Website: home-depot
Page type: customer-info-address
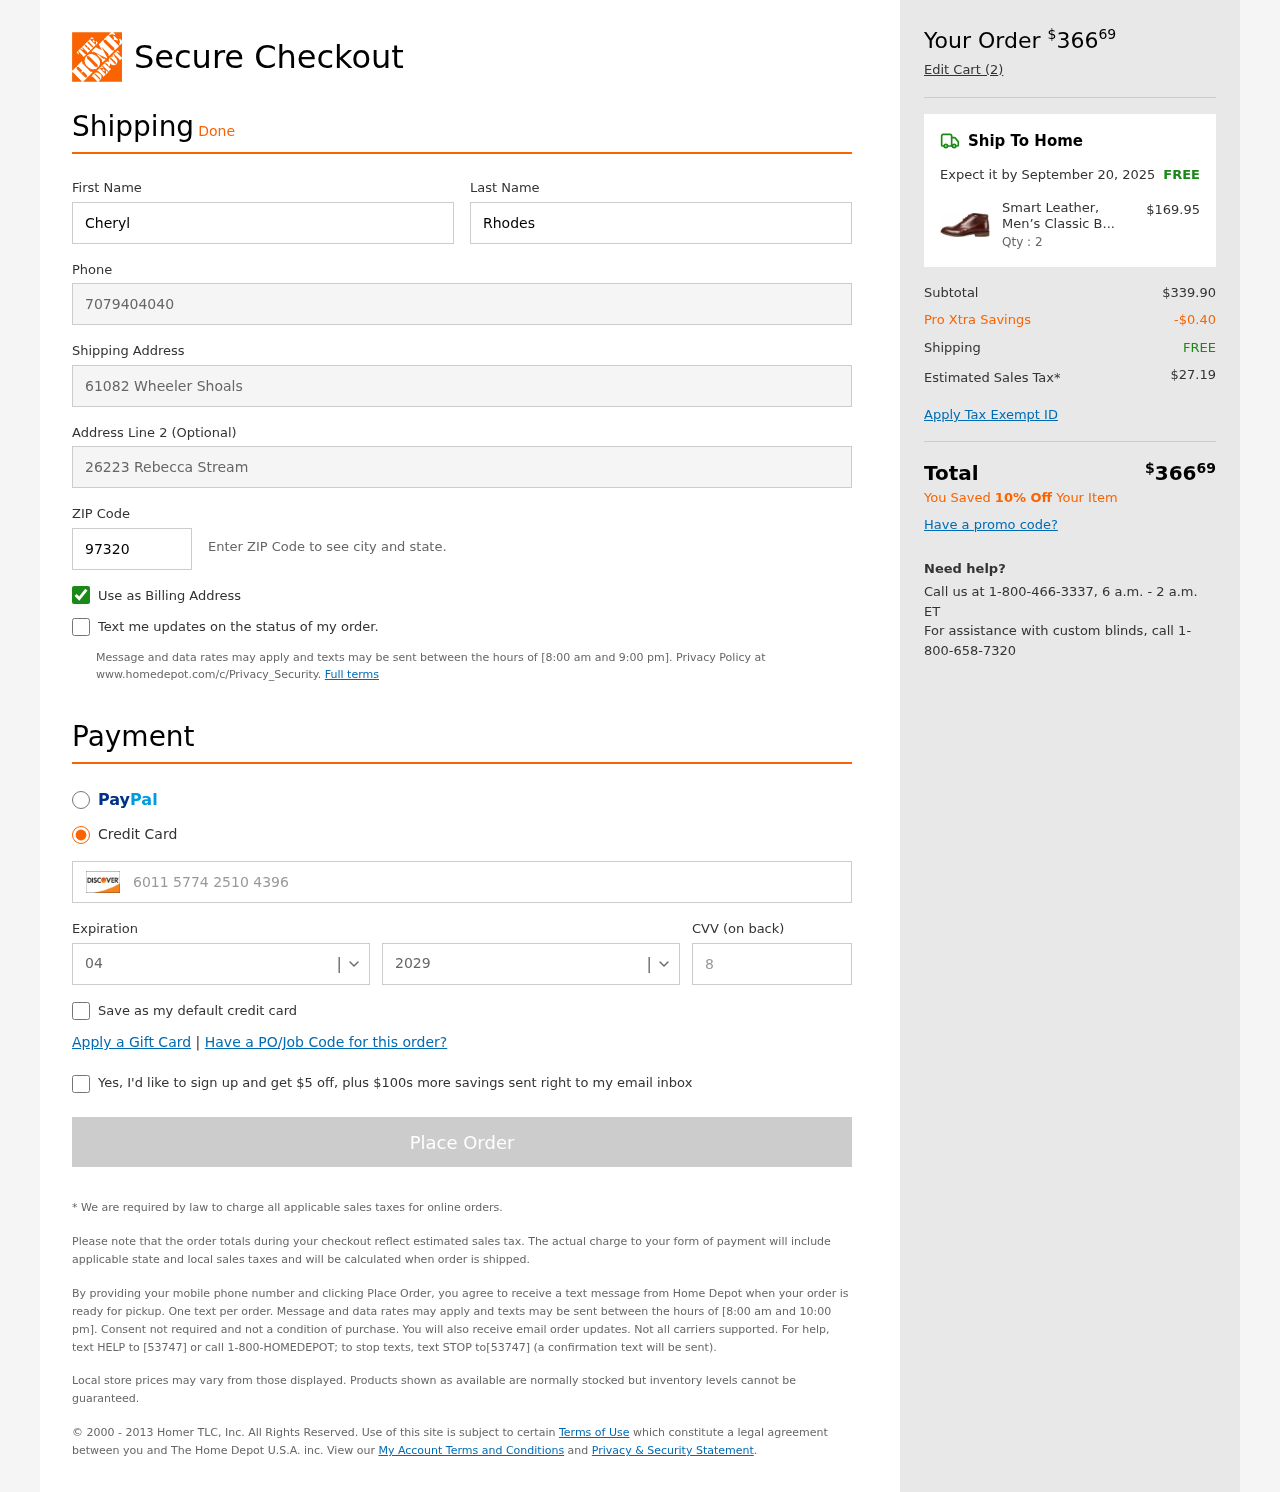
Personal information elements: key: PII_CARD_CVV
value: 853
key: PII_CARD_EXPIRY_MONTH
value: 04
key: PII_CARD_EXPIRY_YEAR
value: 29
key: PII_CARD_NUMBER
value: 6011 5774 2510 4396
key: PII_FIRSTNAME
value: Cheryl
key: PII_LASTNAME
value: Rhodes
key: PII_PHONE
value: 7079404040
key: PII_POSTCODE
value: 97320
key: PII_STREET
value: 61082 Wheeler Shoals
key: PII_STREET2
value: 26223 Rebecca Stream
Product elements: key: PRODUCT1_NAME
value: Smart Leather, Men’s Classic Boots
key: PRODUCT1_PRICE
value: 169.95
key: PRODUCT1_QUANTITY
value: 2
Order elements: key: ORDER_TOTAL
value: $36669
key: ORDER_NUM_ITEMS
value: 2
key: ORDER_DELIVERY_DATE
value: September 20, 2025
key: ORDER_SHIPPING_COST
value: FREE
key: ORDER_SUBTOTAL
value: $339.90
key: ORDER_DISCOUNT
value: -$0.40
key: ORDER_SHIPPING_COST2
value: FREE
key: ORDER_TAX
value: $27.19
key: ORDER_TOTAL2
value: $36669
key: ORDER_SAVINGS_MESSAGE
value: You Saved 10% Off Your Item